Field crop: maize
Growth stage: 2
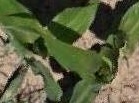
Species: maize